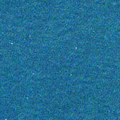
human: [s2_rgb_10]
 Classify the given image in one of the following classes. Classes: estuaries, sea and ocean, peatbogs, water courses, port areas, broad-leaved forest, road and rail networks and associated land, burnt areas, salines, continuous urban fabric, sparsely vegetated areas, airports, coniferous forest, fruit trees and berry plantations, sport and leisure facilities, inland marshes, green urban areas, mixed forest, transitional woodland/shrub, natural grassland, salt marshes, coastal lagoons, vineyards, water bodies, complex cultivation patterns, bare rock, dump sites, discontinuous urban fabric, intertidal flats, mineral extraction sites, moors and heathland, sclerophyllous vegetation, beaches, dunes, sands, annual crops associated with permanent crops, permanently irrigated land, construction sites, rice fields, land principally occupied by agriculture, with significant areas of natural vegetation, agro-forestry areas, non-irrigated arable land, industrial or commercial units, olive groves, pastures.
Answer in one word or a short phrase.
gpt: sea and ocean